Question: I am trying to automate a website using WatIN IE.
As the website bans the ip after few request .So I am setting a bool ipbanned =true when ip gets bannned. In that case and i wish to change the IP. The SetProxy method successfully changes the ip adress with port.
but on next request I am getting this screen :-

Note: - the first red strip shows the ip address and the second one shows the server name
How should I set the username and password in this dialog box from within the program, so that user do not get to see this box and it is set correctly
Below is the code snippet I am using:-
'''
private void Start_Thread()
{
Thread pop = new Thread(populate);
pop.SetApartmentState(ApartmentState.STA);
pop.Start();
}
bool ipbanned=false;
private void populate()
{
if(ipbanned)
SetProxy(proxies[0]);
///I wish to handle the dialog box here.
WatiN.Core.Settings.MakeNewIeInstanceVisible = false;
WatiN.Core.Settings.Instance.AutoMoveMousePointerToTopLeft = false;
using (IE browser = new IE(URLs.mainurl))
{
///code
}
}
private void SetProxy(string proxy)
{
//code which successfully changes the ip address.
}
'''
Any help will be deeply appreciated.
Thank You :)
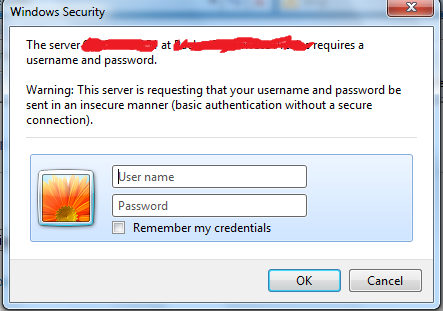
Answer: You have to use to handle the dialog boxes.
You can refer the SO question <URL> for code samples